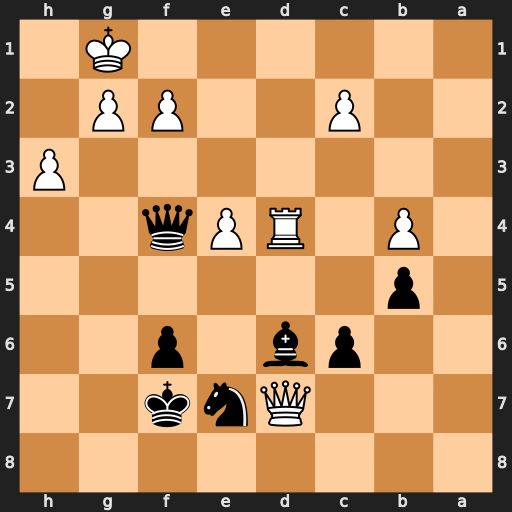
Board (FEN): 8/3Qnk2/2pb1p2/1p6/1P1RPq2/7P/2P2PP1/6K1
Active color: b
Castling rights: -
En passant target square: -
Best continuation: Qc1+ Rd1 Qxd1#